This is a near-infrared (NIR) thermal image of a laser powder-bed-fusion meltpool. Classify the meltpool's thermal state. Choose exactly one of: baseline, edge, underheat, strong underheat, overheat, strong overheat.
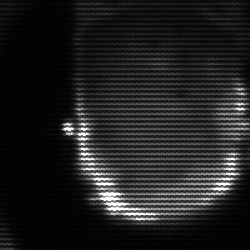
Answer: baseline